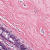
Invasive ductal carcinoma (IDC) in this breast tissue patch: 0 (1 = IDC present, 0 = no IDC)